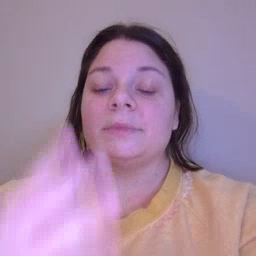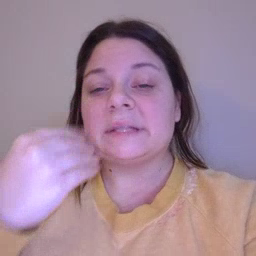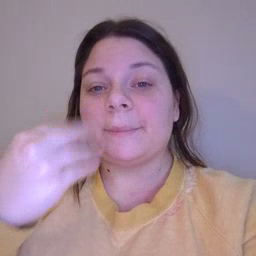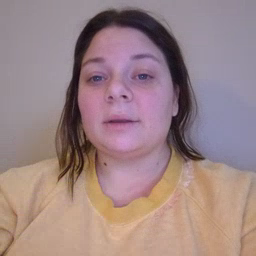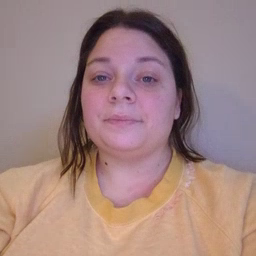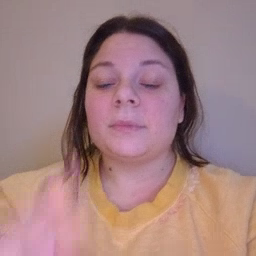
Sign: sleepy